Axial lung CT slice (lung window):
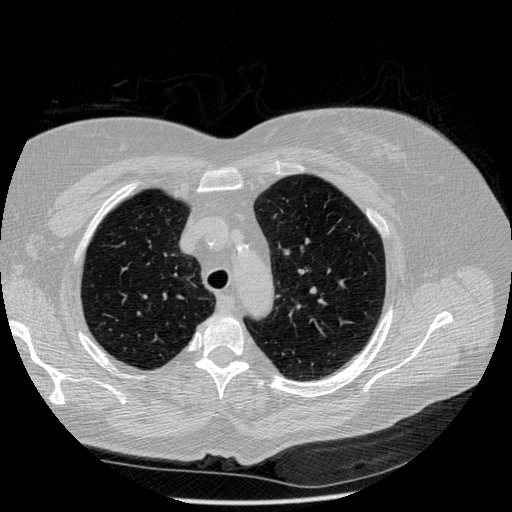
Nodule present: no